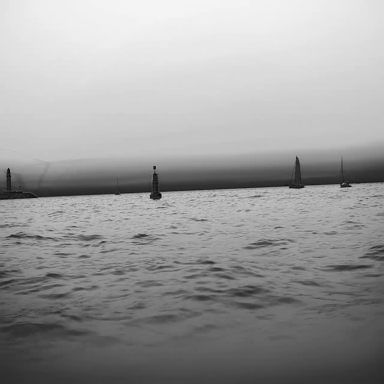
There are four objects shown in the infrared image, including three sailboats, and a canoe.